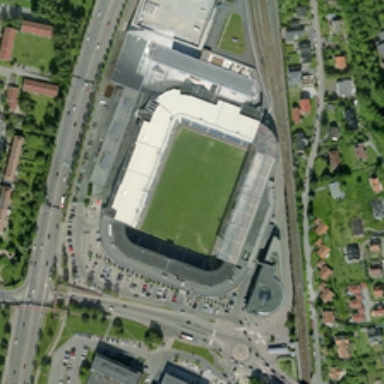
Some buildings and many green plants are around a stadium .